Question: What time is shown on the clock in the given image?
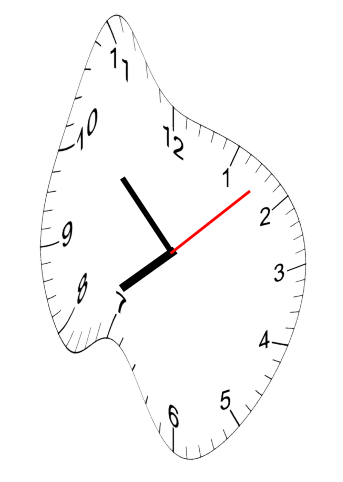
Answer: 07:52:08